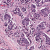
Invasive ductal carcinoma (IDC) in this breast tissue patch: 1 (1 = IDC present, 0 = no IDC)